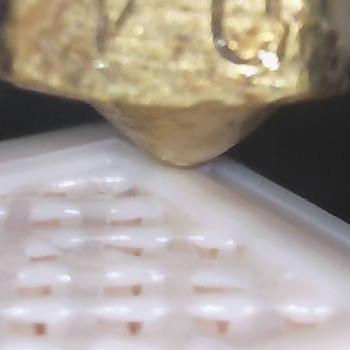
Flow rate: 267%